Question: I have an app that will not build anymore on ios 4.x
Last week it worked fine, and now I can confirm 2 people with older ios' are unable to launch the app on Test Flight.
1 person (ios 4.3.x) is unable to build the app anymore in Xcode and the debugger output is as follows
'''
warning: Unable to read symbols from "dyld" (prefix __dyld_) (not yet
mapped into memory).
warning: Unable to read symbols for
/Developer/Platforms/iPhoneOS.platform/DeviceSupport/4.3
(8F190)/Symbols/System/Library/Frameworks/UIKit.framework/UIKit (file
not found).
warning: Unable to read symbols from "UIKit" (not yet mapped into memory).
warning: Unable to read symbols from "Foundation" (not yet mapped into memory).
warning: Unable to read symbols for
/Developer/Platforms/iPhoneOS.platform/DeviceSupport/4.3
(8F190)/Symbols/System/Library/Frameworks/CoreGraphics.framework/CoreGraphics
(file not found).
warning: Unable to read symbols from "CoreGraphics" (not yet mapped
into memory).
warning: Unable to read symbols from "libSystem.B.dylib" (not yet
mapped into memory).
warning: Unable to read symbols from "libgcc_s.1.dylib" (not yet
mapped into memory).
'''
I am at a loss to figure this one out. I have been developing with the Latest SDK option and target set to 4.0.
The only change I made (that I can think of) was adding a breakpoint for all exceptions.
I am removing that and seeing if that makes a difference, but won't get feedback for a while. I am asking here in case that is not the solution and to see if someone can ease my stress
EDIT
The breakpoint had no effect. I didn't think it would affect running with test-flight, but I really hoped it would be the solution. I am leaving it up here, because it is how I get the debugger to stop before main.m in Xcode 4.2 and want others to be able to set the breakpoint if they didn't know how.

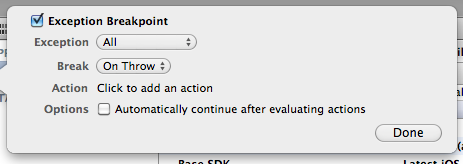
Answer: The solution,
I changed focus and tried to get the app to run on my old ipod touch 3.1
I found the solution here
<URL>
by mmorris
I had to do what he clearly explained and 1 more thing:
Set the compiler in the Project and Target Build Set to 'LLVM GCC 4.2'
That got the app running on my old ipod touch and my the iphones with 4.x.
Not sure how any of those settings could have changed from last week, but I am not going to think about that.